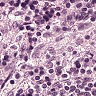
Metastatic tissue present: no